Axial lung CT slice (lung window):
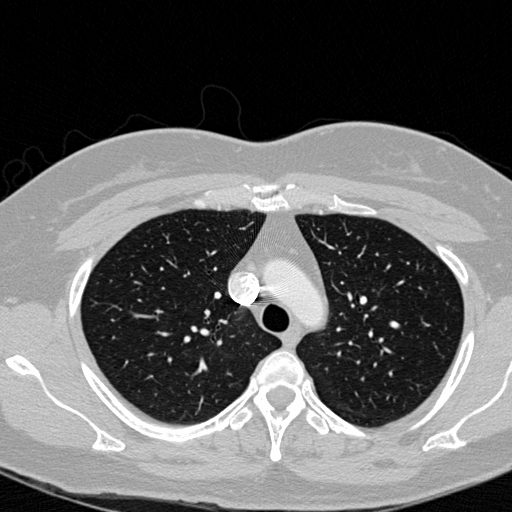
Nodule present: no